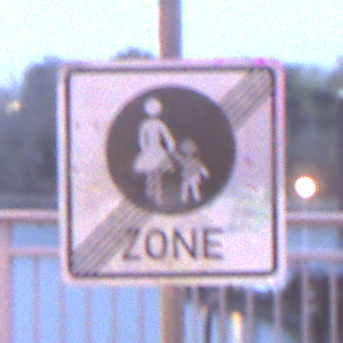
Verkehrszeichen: EndeFussgaengerzone
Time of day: Night
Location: Outdoor (Urban)
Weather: PartlyCloudy
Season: NotSpecified
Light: Artificial